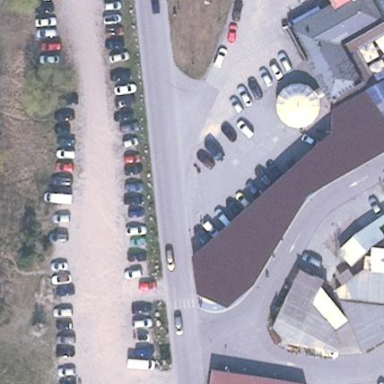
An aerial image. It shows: Parking area with compacted surface.